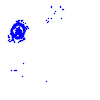
Particle: electron